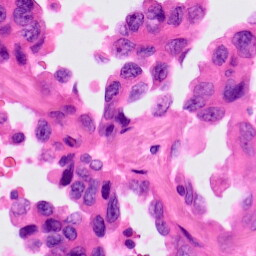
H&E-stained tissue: Lung